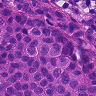
Metastatic tissue present: yes